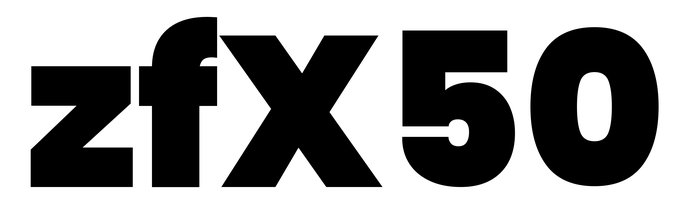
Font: Poppins-Black